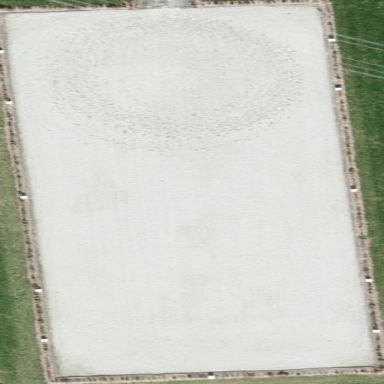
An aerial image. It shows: Equestrian pitch used for leisure and sports activities.